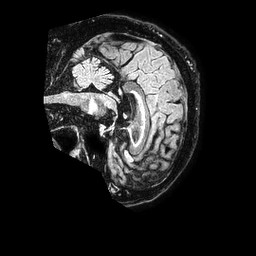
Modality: FLAIR
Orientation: sagittal
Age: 76
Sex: male
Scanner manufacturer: philips
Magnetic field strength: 1.5 T
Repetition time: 4.8 s
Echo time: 0.3 s